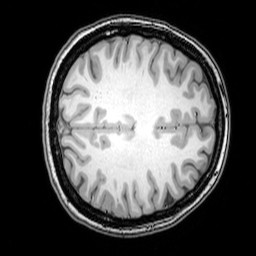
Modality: T1w
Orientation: axial
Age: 24
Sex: female
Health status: healthy
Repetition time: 0.081 s
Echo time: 0.037 s